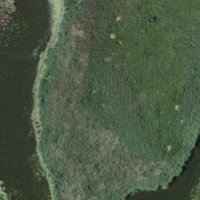
EUNIS habitat code: 16
Species observed at this site:
Sagittaria latifolia